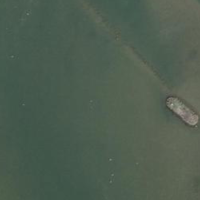
EUNIS habitat code: 15
Species observed at this site:
Podiceps cristatus
Cygnus olor